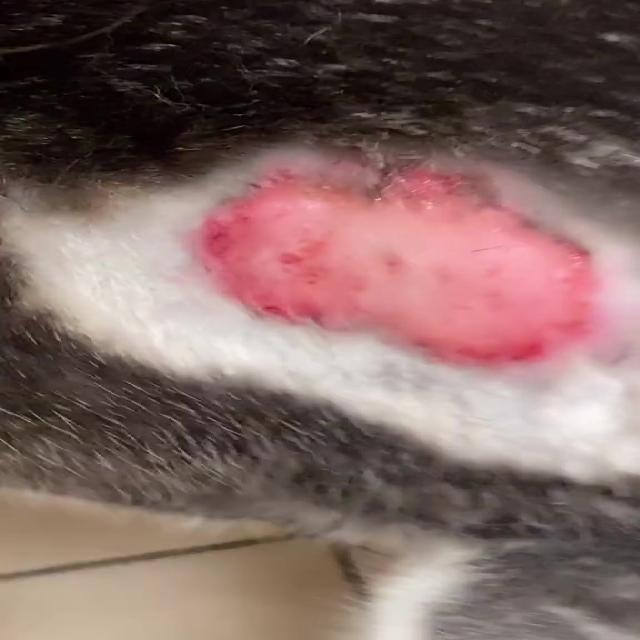
Canine dermatitis — inflammation of the skin presenting with erythema, pruritus, papules, and excoriation. May be allergic, contact, or atopic in origin.